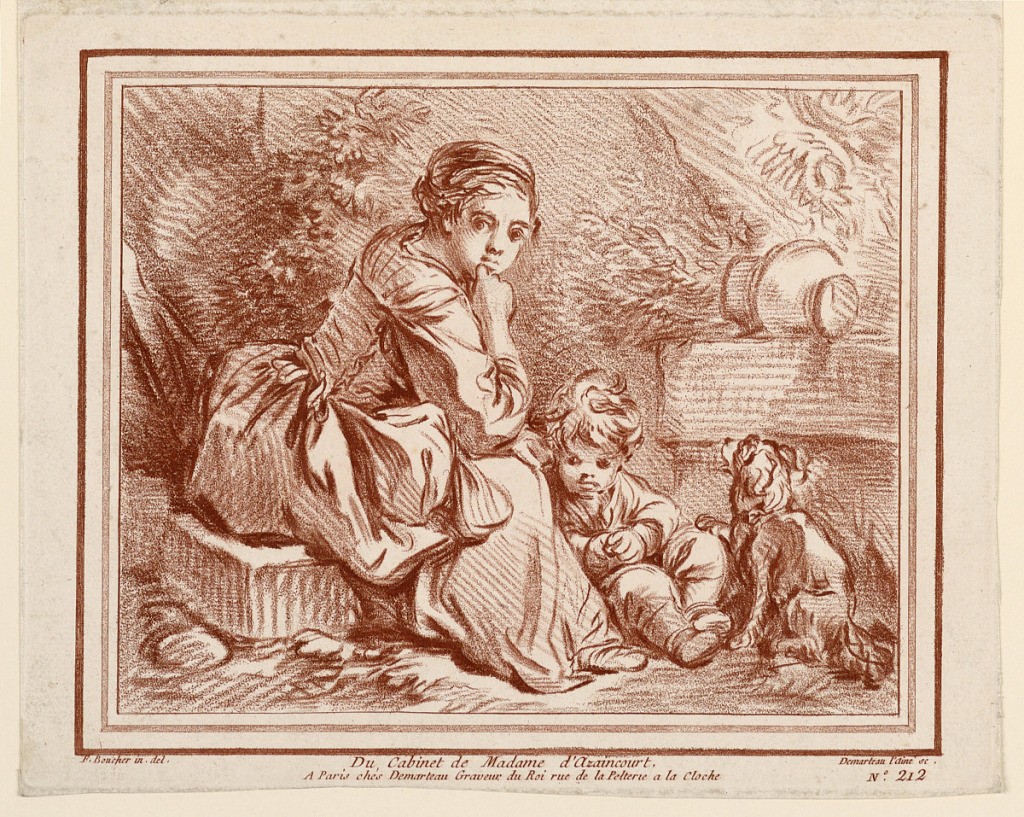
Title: Du Cabinet de Madame d'Azaincourt
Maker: Gilles Demarteau, Flemish, 1722 – 1776
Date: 1770-1775
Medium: Reddish brown crayon engraving on paper
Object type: Print
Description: A girl, a boy, and a dog seated among ruins. After a drawing.